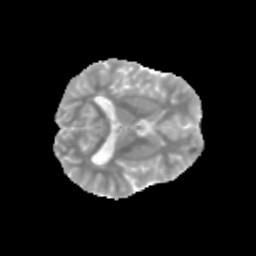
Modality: MD
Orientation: axial
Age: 11
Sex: male
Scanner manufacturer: siemens
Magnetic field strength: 3 T
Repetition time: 3.8 s
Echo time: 0.07 s